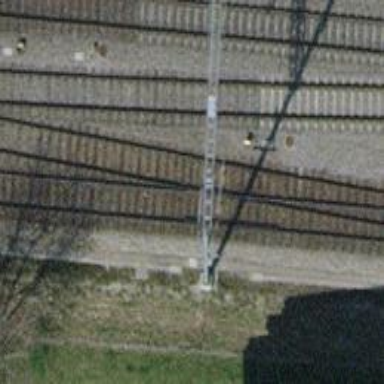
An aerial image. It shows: Electrified rail siding with contact line.